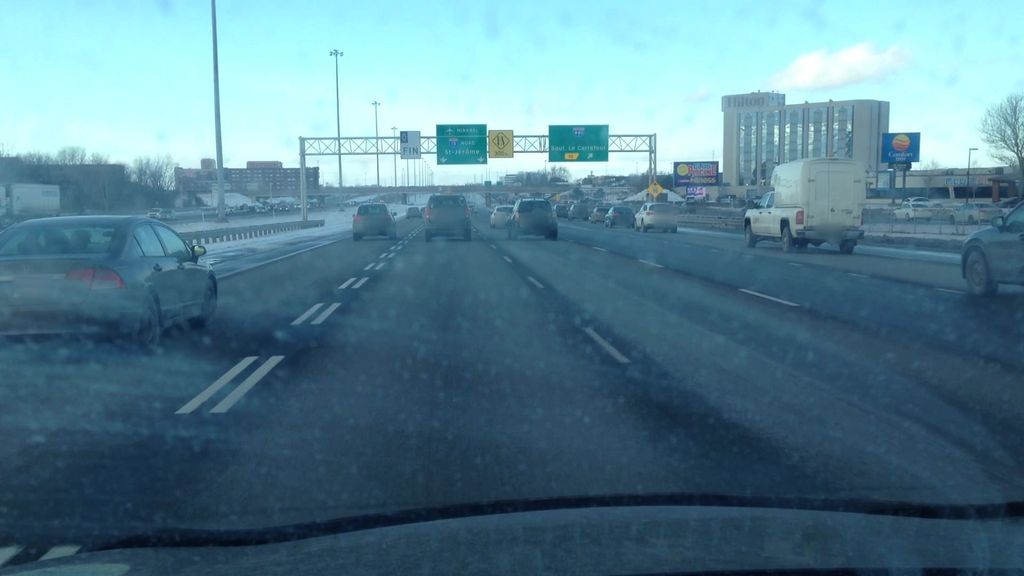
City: montreal